Question: I'm having trouble figuring out which tradings session any particular time is in.
There are four possible sessions, show in this picture taken from ForexFactory.com

I have this method that I need to check is currentTime is during the specified trading session.
'''
public bool IsTradingSession(TradingSession tradingSession, DateTime currentTime)
{
//currentTime is in local time.
//Regular session is 5PM - next day 5PM, this is the session in the picture.
//Irregular sessions also occur for example late open (3AM - same day 5PM) or early close (5PM - next day 11AM)
DateTime sessionStart = Exchange.ToLocalTime(Exchange.CurrentSessionOpen);
DateTime sessionEnd = Exchange.ToLocalTime(Exchange.CurrentSessionClose);
if(tradingSession == TradingSession.Sydney)
return ....... ? true : false;
if(tradingSession == TradingSession.Tokyo)
return ....... ? true : false;
if(tradingSession == TradingSession.London)
return ....... ? true : false;
if (tradingSession == TradingSession.NewYork)
return ....... ? true : false;
return false;
}
'''
Use:
'''
bool isSydneySession = IsTradingSession(TradingSession.Sydney, CurrentTime);
bool isTokyoSession = IsTradingSession(TradingSession.Tokyo, CurrentTime);
bool isLondonSession = IsTradingSession(TradingSession.London, CurrentTime);
bool isNewYorkSession = IsTradingSession(TradingSession.NewYork, CurrentTime);
'''
Thank you
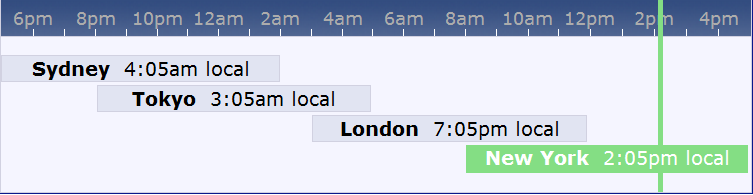
Answer: I'd suggest writing a simple function for each trading session, which takes a DateTime and returns a bool indicating if it's open at that time.
'''
var sydneyOpen = new TimeSpan(17, 0, 0);
var sydneyClose = new TimeSpan(2, 0, 0);
Func<DateTime, bool> isOpenInSydney = d =>
(d.TimeOfDay > sydneyOpen || d.TimeOfDay < sydneyClose);
// same for other markets, write a function to check against two times
'''
Then place these into a 'Dictionary<TradingSession, Func>' like this for generic retrieval...
'''
var marketHours = new Dictionary<TradingSession, Func<DateTime, bool>>();
marketHours.Add(TradingSession.Sydney, isOpenInSydney);
// add other markets...
'''
And then your existing method simply selects the appropriate function for the given 'TradingSession' and applies it
'''
public bool IsTradingSession(TradingSession tradingSession, DateTime currentTime)
{
var functionForSession = marketHours[tradingSession];
return functionForSession(currentTime);
}
'''
I don't believe you need UTC time here as long as your application only in a single timezone, but daylight savings might cause problems.
---
A nice way to account for the problem of trading sessions which cover two days, as opposed to just one day, is to write a helper that precisely considers whether it's a 'cross-day' trading session and applies a different rule for you:
'''
private bool IsBetween(DateTime now, TimeSpan open, TimeSpan close)
{
var nowTime = now.TimeOfDay;
return (open < close
// if open is before close, then now must be between them
? (nowTime > open && nowTime < close)
// otherwise now must be *either* after open or before close
: (nowTime > open || nowTime < close));
}
'''
and then
'''
var sydneyOpen = new TimeSpan(17, 0, 0);
var sydneyClose = new TimeSpan(2, 0, 0);
Func<DateTime, bool> isOpenInSydney = d => IsBetween(d, sydneyOpen, sydneyClose);
'''